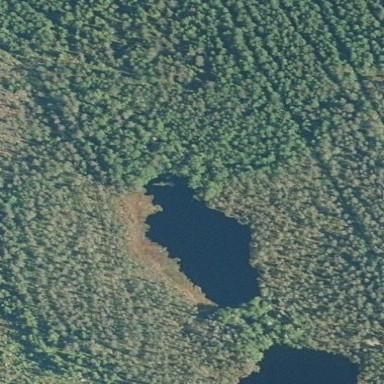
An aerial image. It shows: Peaceful pond surrounded by nature.